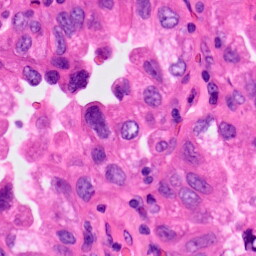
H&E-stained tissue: Lung